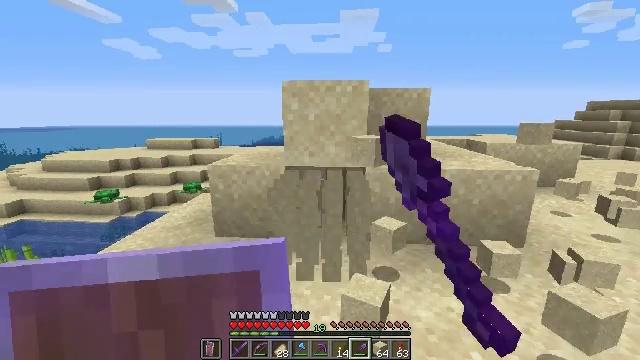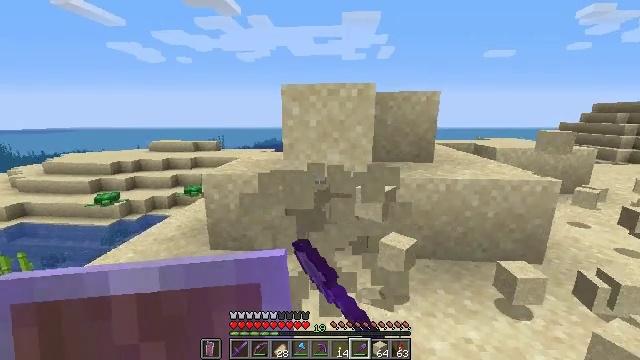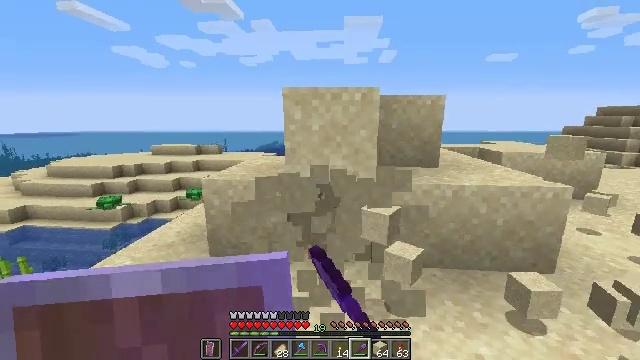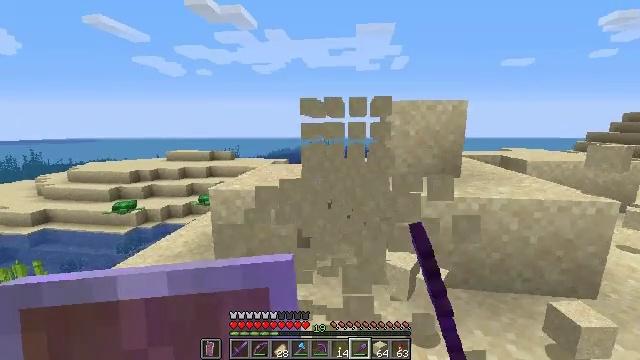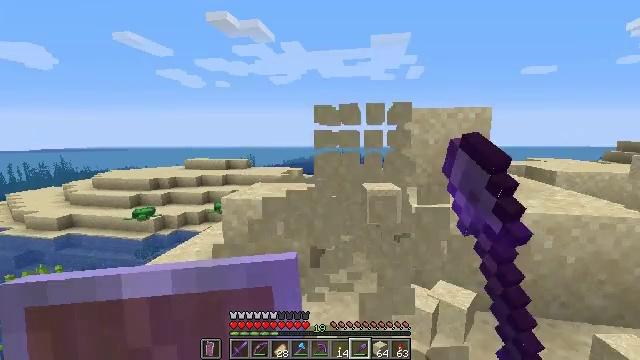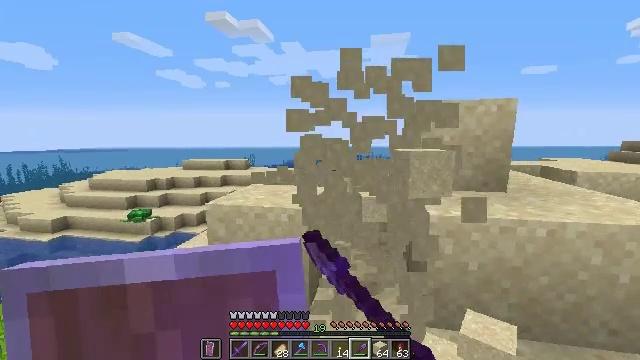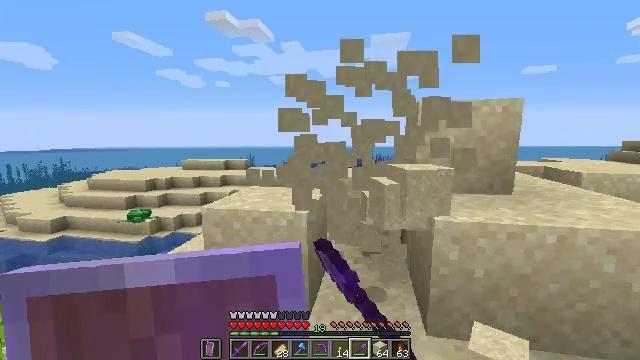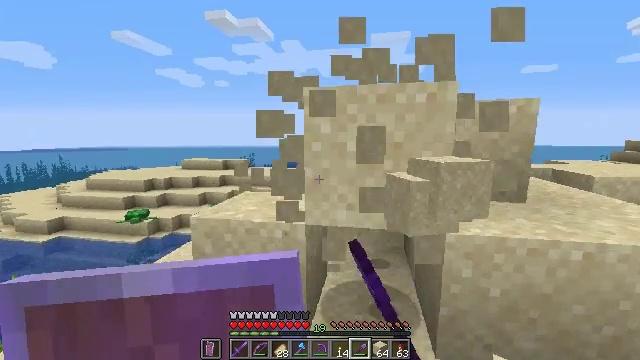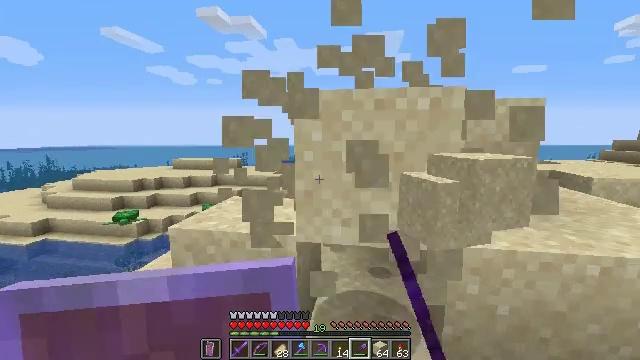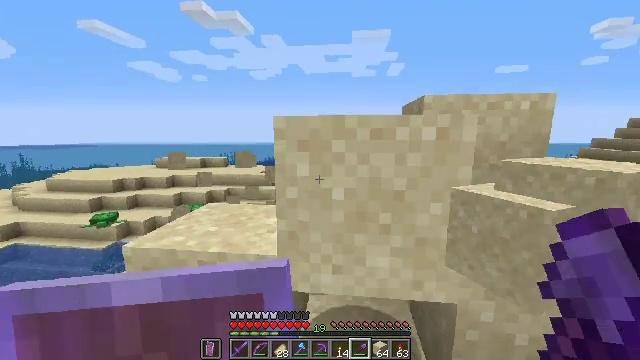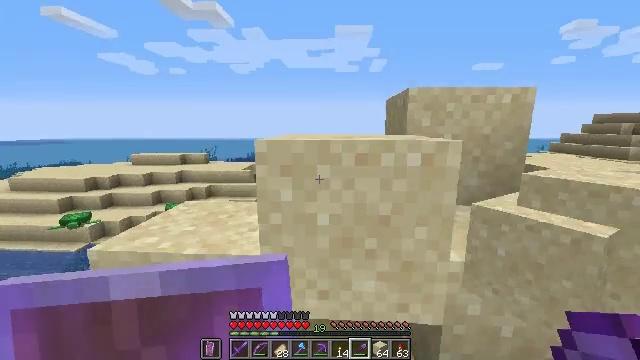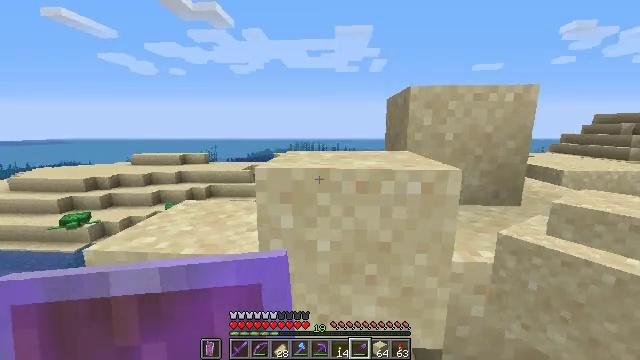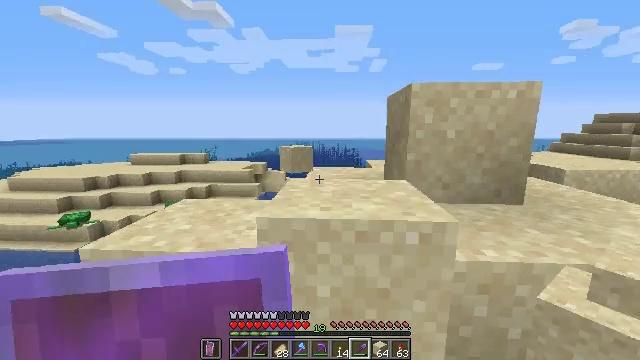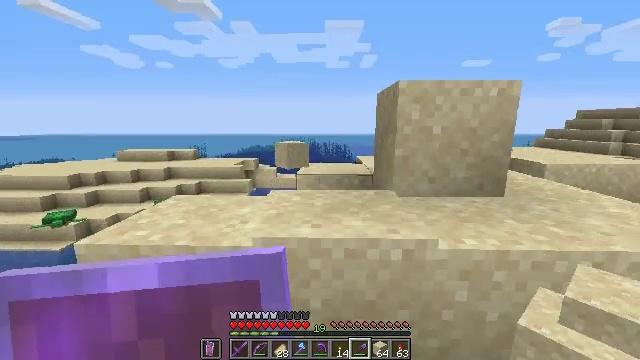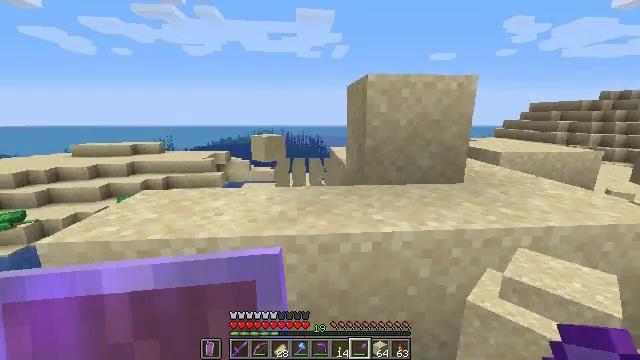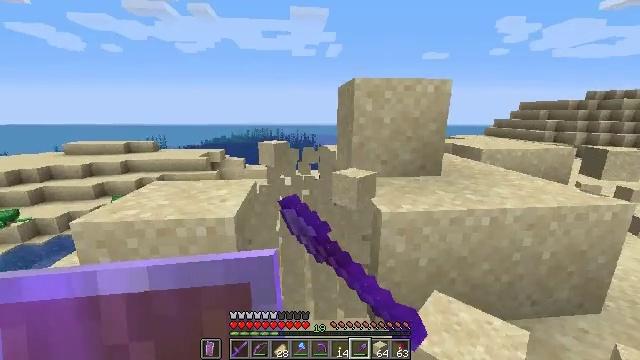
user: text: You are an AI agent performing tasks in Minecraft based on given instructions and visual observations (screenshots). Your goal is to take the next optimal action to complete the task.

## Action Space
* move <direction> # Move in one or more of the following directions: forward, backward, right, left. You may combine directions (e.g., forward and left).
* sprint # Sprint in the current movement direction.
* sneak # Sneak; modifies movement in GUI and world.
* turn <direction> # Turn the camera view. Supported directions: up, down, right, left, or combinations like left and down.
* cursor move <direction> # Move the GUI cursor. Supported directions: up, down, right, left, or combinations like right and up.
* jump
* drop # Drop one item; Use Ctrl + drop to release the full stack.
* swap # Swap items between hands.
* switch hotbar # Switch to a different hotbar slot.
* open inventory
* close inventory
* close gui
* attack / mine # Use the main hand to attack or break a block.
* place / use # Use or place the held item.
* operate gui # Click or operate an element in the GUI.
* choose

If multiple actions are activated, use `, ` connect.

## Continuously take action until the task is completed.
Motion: motion action
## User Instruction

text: Mine sand by the water.
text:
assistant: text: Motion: move forward, attack / mine
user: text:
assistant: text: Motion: move forward, attack / mine
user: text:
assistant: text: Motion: move forward, turn left and up, attack / mine
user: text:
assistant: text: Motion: move forward, turn left and up, attack / mine
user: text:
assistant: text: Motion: move forward, attack / mine
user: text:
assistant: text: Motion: move forward, attack / mine
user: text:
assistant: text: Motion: move forward, attack / mine
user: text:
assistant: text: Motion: move forward, turn right, attack / mine
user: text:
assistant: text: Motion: turn right, attack / mine
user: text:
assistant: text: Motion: turn right and down, attack / mine
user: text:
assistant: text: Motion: attack / mine
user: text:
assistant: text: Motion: attack / mine
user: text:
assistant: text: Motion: move back, turn right, attack / mine
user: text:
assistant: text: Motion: move back, turn right and down, attack / mine
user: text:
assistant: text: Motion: move back, turn right, attack / mine
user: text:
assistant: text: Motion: move back, turn right, attack / mine
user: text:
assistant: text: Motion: move back, attack / mine
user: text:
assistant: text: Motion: move back, turn right, attack / mine
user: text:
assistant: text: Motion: move back, turn right, attack / mine
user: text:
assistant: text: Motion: move back, attack / mine
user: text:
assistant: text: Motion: move back, attack / mine
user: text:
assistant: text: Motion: move back, attack / mine
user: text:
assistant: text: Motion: turn left, attack / mine
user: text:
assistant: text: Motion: turn left, attack / mine
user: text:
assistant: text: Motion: turn left, attack / mine
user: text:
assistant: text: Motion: turn left, attack / mine
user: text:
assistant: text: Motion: turn left, attack / mine
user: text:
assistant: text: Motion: attack / mine
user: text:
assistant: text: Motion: attack / mine
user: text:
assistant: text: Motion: turn right, attack / mine